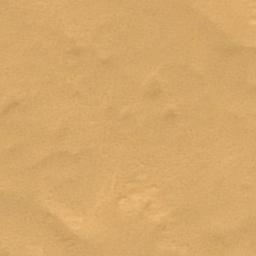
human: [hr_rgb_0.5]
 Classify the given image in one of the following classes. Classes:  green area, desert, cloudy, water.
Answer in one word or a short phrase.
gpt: desert